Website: apple-inc
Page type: review-order
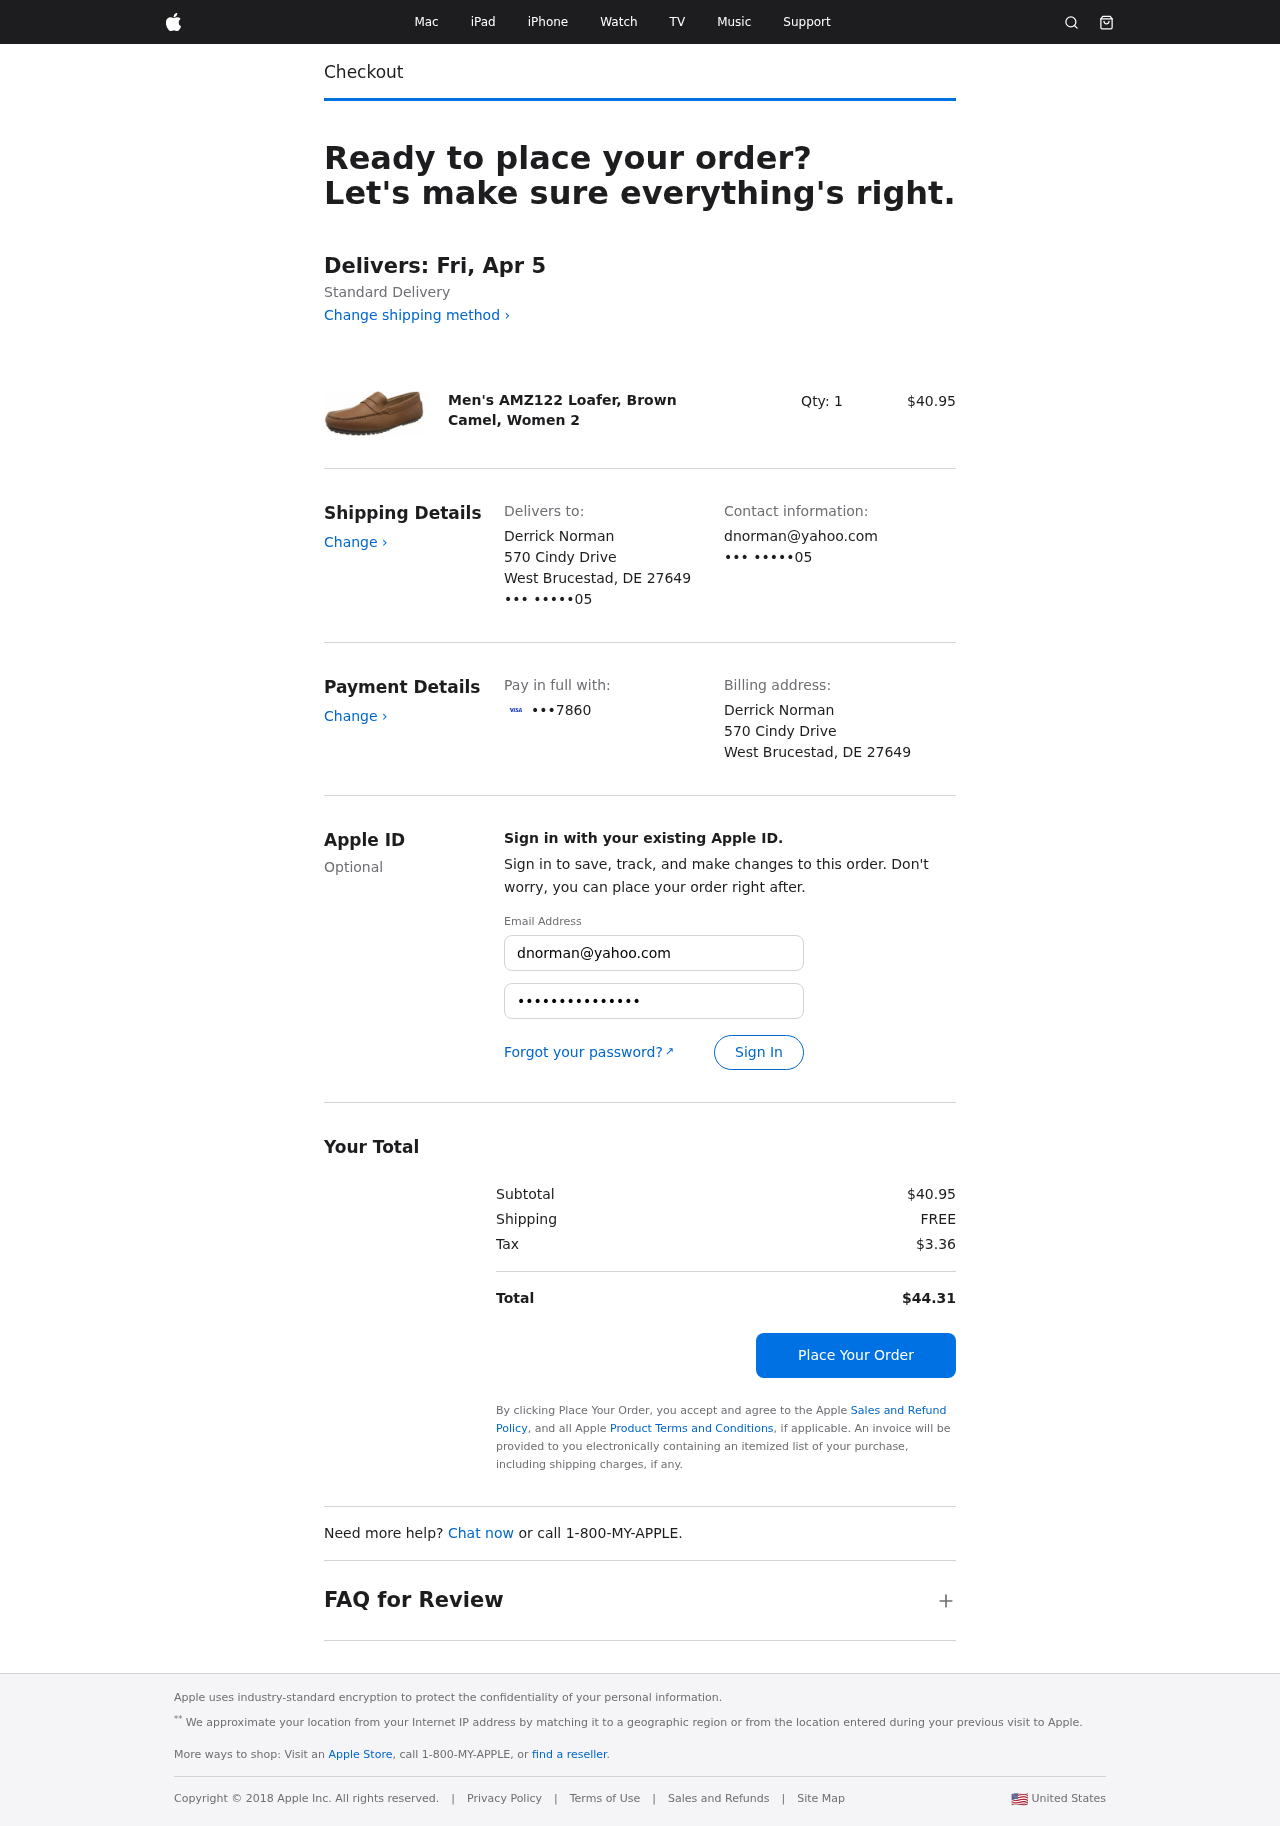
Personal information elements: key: PII_CARD_LAST4
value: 7860
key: PII_CITY_STATE_ZIP
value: West Brucestad, DE 27649
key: PII_EMAIL3
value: dnorman@yahoo.com
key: PII_FULLNAME
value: Derrick Norman
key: PII_PHONE_SUFFIX
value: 05
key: PII_STREET
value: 570 Cindy Drive
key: PII_EMAIL2
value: dnorman@yahoo.com
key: PII_PHONE_SUFFIX2
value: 05
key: PII_FULLNAME2
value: Derrick Norman
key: PII_CITY
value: West Brucestad
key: PII_STATE_ABBR
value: DE
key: PII_POSTCODE
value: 27649
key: PII_POSTCODE_FULL
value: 27649
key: PII_CITY_STATE
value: West Brucestad, DE
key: PII_POSTCODE_NUMERIC
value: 27649
Product elements: key: PRODUCT1_NAME
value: Men's AMZ122 Loafer, Brown Camel, Women 2
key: PRODUCT1_PRICE
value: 40.95
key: PRODUCT1_QUANTITY
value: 1
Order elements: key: ORDER_DELIVERY_DATE
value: Delivers: Fri, Apr 5
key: ORDER_SUBTOTAL
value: $40.95
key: ORDER_SHIPPING_COST
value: FREE
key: ORDER_TAX
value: $3.36
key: ORDER_TOTAL
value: $44.31